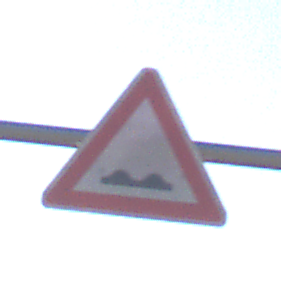
Verkehrszeichen: UnebeneFahrbahn
Umgebung: Outdoor, Nature
Tageszeit: SunriseSunset
Wetter: Clear
Licht: Natural
Jahreszeit: NotSpecified
Kontrast: HighContrast